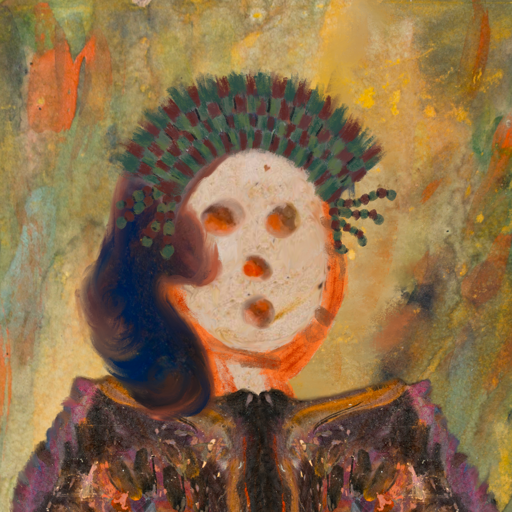
Background: Comrade, Head And Neck Front: Rupkatha, Face Front: Rupkatha, Bust: Gypsy_Queen, Hair Front: Mother_And_Son_Son, Head Accessory: After_Raid_Crown, Second Necklace: Blank, Necklace: Blank, Baby: Blank